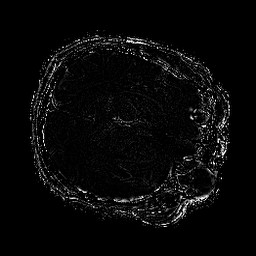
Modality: SWI
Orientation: axial
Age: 54
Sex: male
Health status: ill
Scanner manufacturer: philips
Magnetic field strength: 3 T
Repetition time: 0.031 s